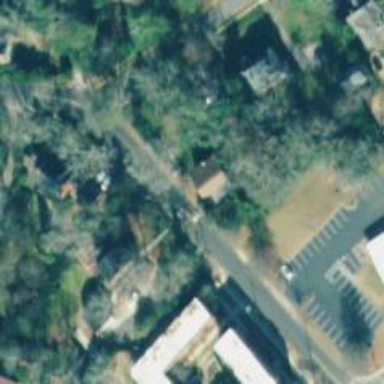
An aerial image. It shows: Residential road with separate sidewalk.